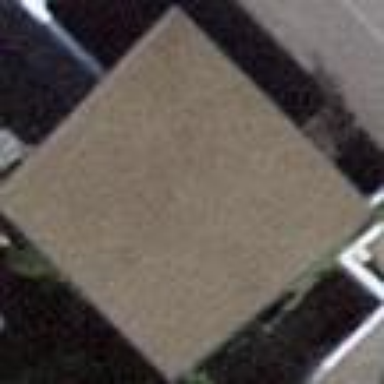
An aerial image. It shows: Garage building.